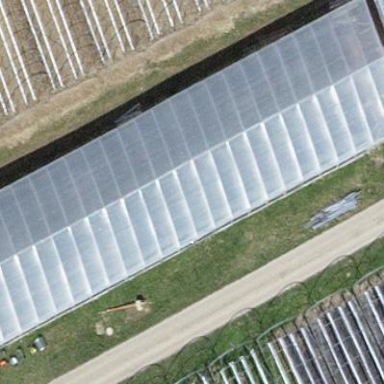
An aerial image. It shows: Greenhouse.